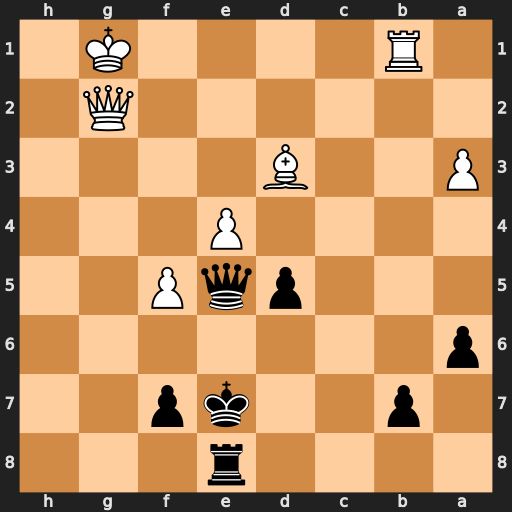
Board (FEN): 4r3/1p2kp2/p7/3pqP2/4P3/P2B4/6Q1/1R4K1
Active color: b
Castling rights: -
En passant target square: -
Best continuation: Qd4+ Qf2 Rg8+ Kf1 Qxd3+